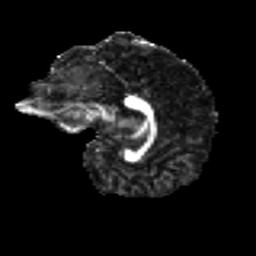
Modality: FA
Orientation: sagittal
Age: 46
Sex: female
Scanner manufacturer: ge
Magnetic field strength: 3 T
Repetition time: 7.8 s
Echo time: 0.0606 s